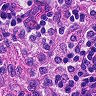
Metastatic tissue present: no